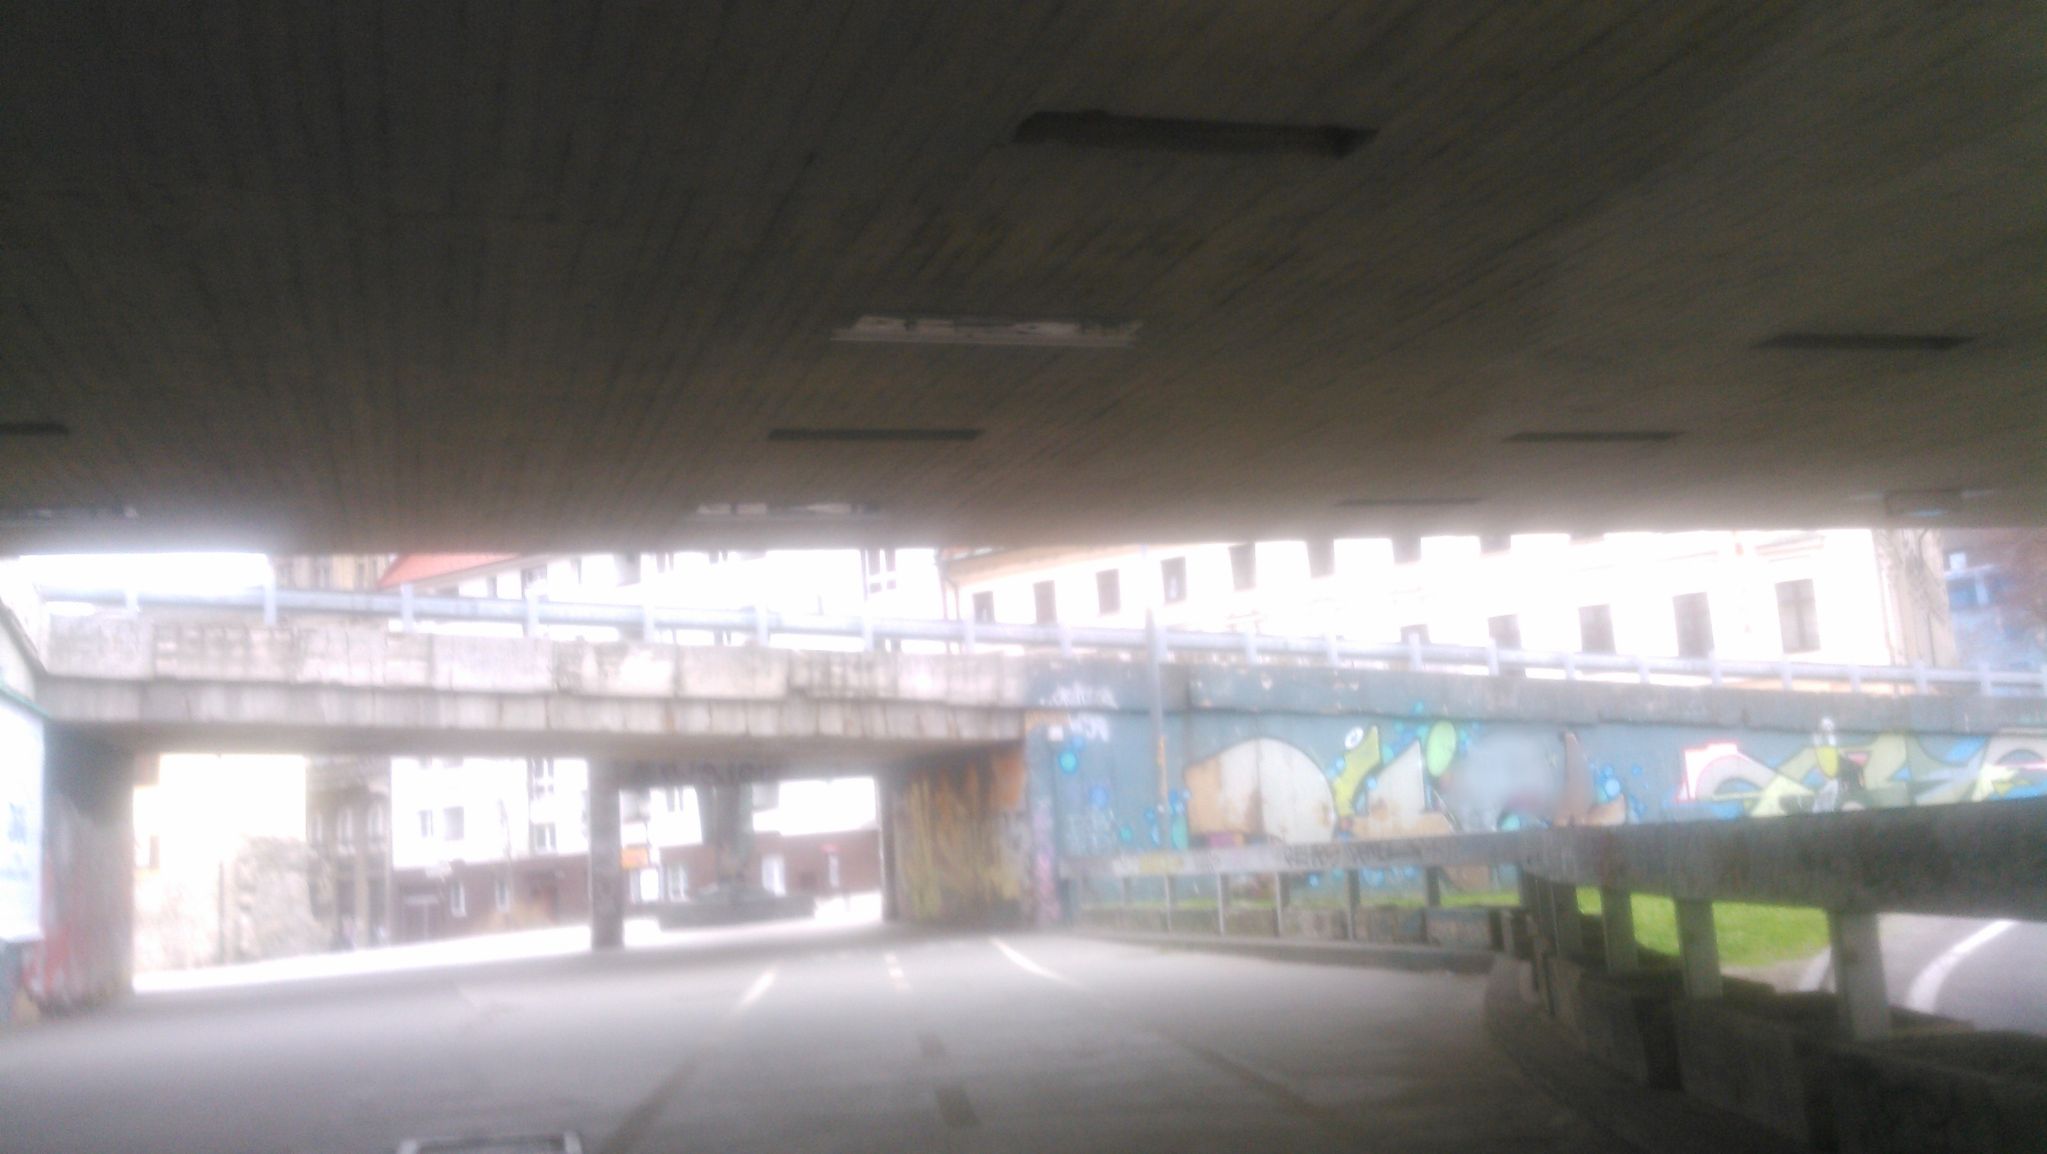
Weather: clear
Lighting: day
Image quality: slightly poor
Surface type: walking surface
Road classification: pedestrian, steps
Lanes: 2, 1
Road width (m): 4.1
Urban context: urban centre
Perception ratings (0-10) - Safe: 1.1, Lively: 3.38, Beautiful: 6.17, Boring: 2.58, Depressing: 6.47, Wealthy: 3.01